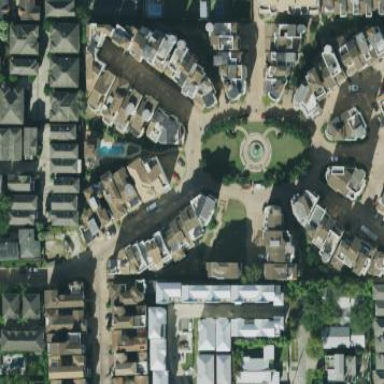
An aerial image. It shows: Single-family residential area.